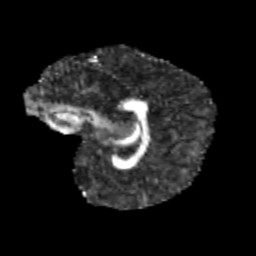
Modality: FA
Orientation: sagittal
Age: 11
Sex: female
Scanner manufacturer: siemens
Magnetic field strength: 3 T
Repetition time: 3.8 s
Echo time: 0.07 s